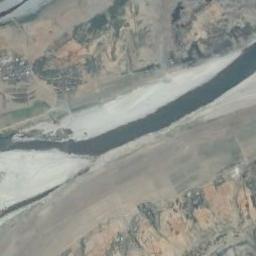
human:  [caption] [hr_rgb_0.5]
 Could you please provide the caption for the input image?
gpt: There are many trees around the river .

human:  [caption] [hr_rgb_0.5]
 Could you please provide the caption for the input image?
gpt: The deep blue river has a wide white floodplain .

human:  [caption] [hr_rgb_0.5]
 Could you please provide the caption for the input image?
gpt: A curvy turquoise river with white sandy land along the banks, And tan land with sparse green vegetation on both sides of the bank, With large buildings .

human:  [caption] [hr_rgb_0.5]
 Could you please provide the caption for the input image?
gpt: The river goes through bare land and green trees .

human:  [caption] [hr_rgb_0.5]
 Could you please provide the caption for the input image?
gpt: There are some white sand and bare land around the river .